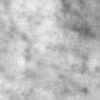
Label: no_change